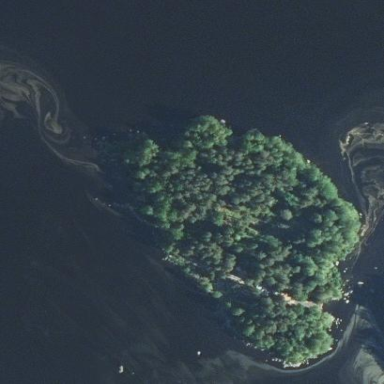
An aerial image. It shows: Islet.